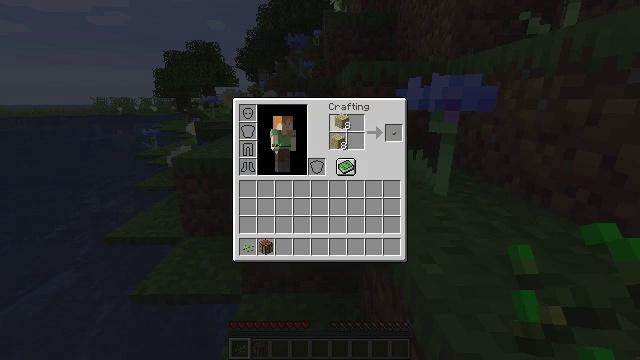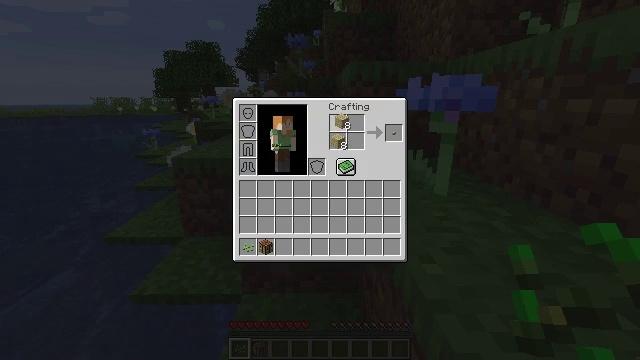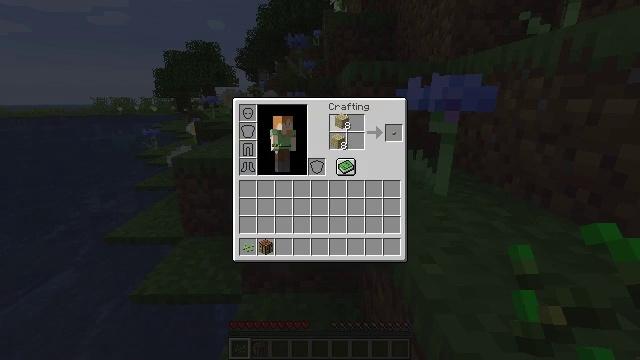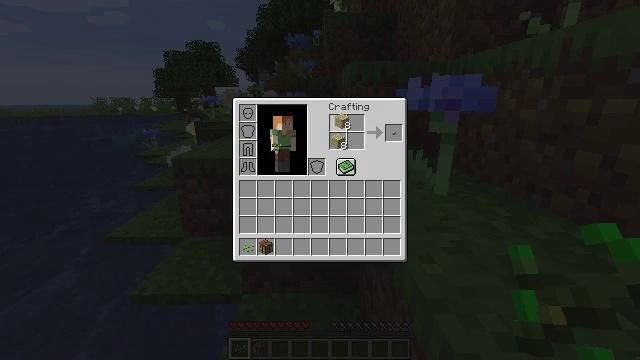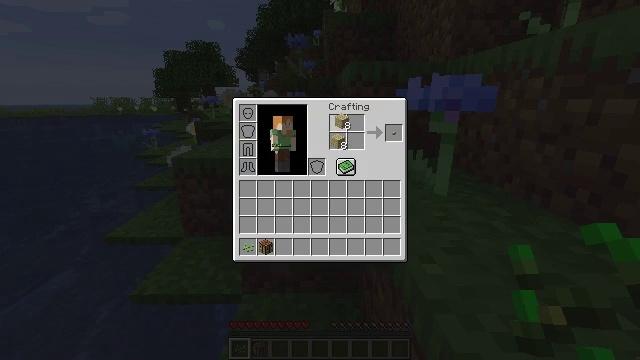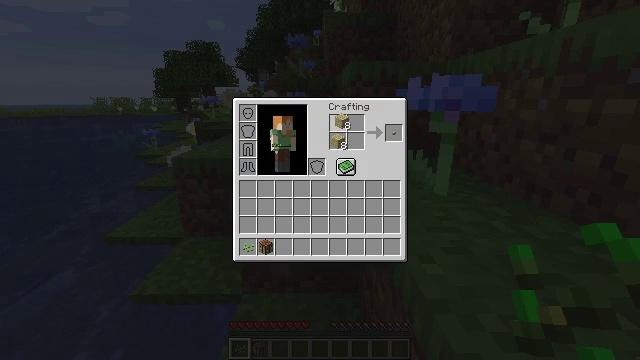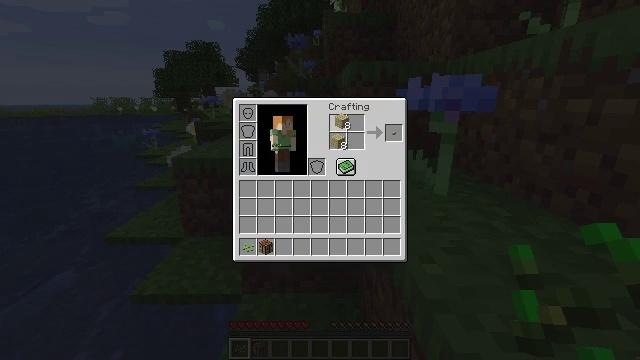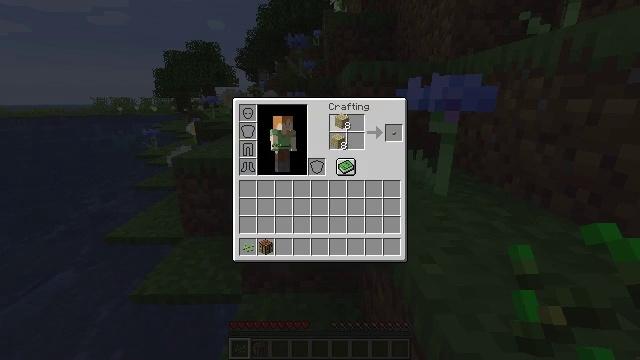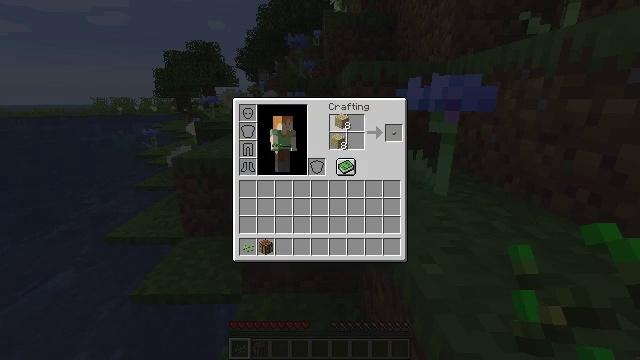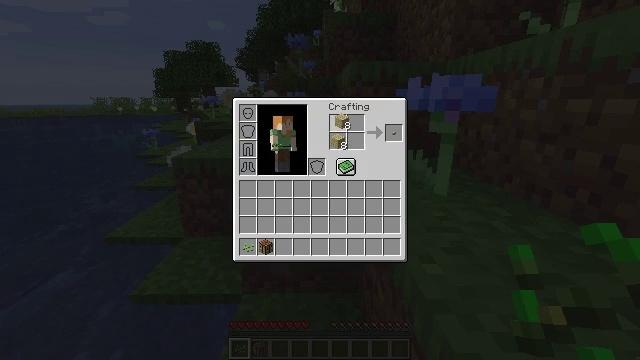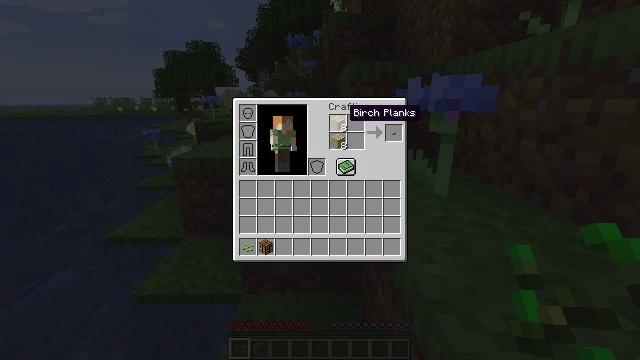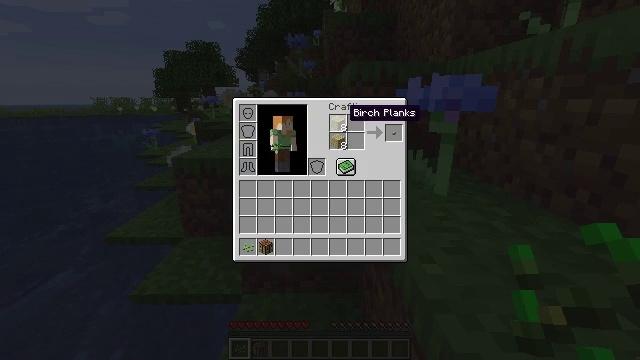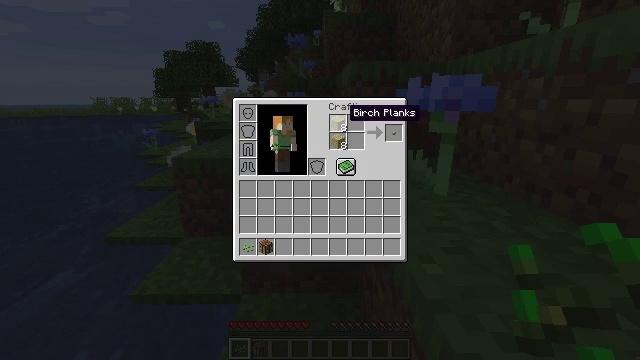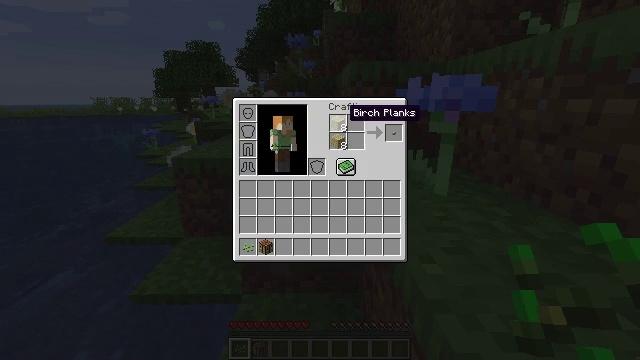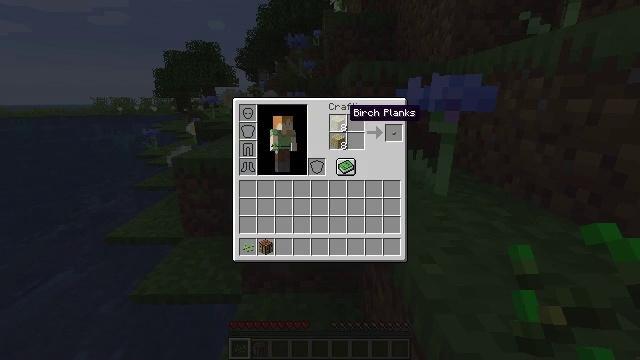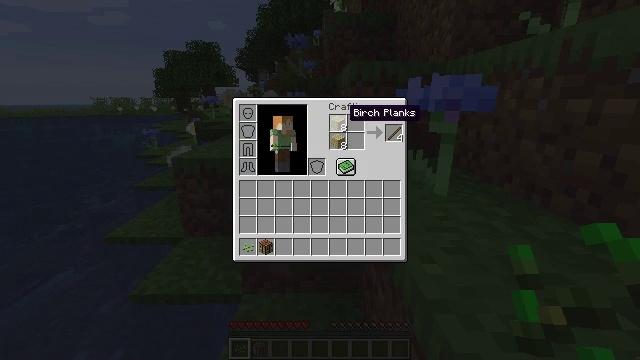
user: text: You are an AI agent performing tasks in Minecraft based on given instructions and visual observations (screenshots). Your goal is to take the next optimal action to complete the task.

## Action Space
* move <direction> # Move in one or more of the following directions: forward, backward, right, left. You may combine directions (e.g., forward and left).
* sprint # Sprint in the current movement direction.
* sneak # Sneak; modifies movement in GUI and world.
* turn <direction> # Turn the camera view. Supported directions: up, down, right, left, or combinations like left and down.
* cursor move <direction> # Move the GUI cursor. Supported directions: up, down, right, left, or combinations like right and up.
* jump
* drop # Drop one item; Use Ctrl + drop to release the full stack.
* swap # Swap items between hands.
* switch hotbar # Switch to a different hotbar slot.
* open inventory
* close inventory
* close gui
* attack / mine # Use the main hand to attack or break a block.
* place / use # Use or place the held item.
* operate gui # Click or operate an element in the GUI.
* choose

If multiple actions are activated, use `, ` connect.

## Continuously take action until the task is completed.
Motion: motion action
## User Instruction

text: Craft a stick.
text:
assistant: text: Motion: no_op
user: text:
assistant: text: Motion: no_op
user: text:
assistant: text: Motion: no_op
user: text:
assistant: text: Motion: no_op
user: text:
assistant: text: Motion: no_op
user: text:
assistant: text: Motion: no_op
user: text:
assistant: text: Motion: no_op
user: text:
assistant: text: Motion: no_op
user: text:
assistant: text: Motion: attack / mine
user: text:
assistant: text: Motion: no_op
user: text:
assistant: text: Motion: no_op
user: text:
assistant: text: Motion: no_op
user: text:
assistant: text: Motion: no_op
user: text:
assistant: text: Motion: no_op
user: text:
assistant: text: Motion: no_op
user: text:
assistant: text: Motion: no_op
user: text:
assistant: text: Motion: no_op
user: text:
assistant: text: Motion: no_op
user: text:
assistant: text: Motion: no_op
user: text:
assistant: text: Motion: no_op
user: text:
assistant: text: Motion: no_op
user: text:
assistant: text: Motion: no_op
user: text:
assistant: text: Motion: no_op
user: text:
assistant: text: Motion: no_op
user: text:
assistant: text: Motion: no_op
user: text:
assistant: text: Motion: no_op
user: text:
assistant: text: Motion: no_op
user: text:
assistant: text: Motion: no_op
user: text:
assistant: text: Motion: no_op
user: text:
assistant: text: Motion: no_op